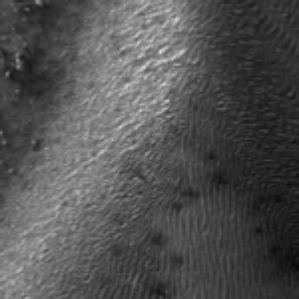
Label: frost